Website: home-depot
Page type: delivery-shipping
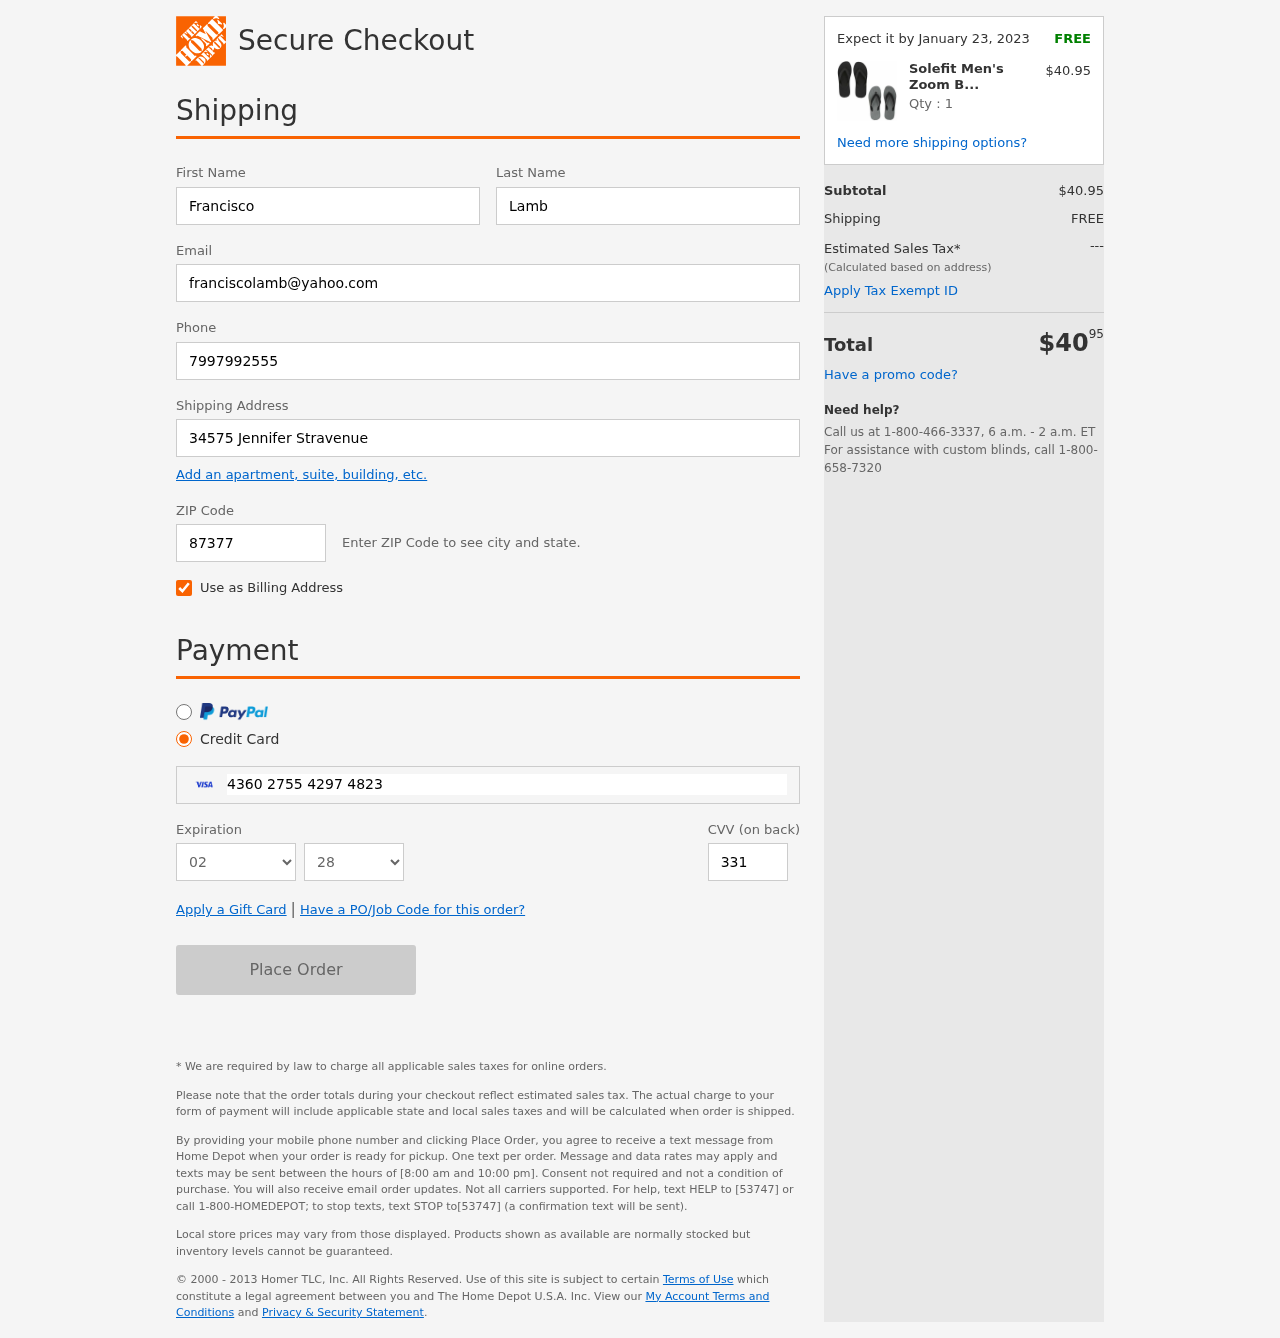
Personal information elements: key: PII_CARD_CVV
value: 331
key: PII_CARD_EXPIRY_MONTH
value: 02
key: PII_CARD_EXPIRY_YEAR
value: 28
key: PII_CARD_NUMBER
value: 4360 2755 4297 4823
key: PII_EMAIL
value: franciscolamb@yahoo.com
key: PII_FIRSTNAME
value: Francisco
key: PII_LASTNAME
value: Lamb
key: PII_PHONE
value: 7997992555
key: PII_POSTCODE
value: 87377
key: PII_STREET
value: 34575 Jennifer Stravenue
Product elements: key: PRODUCT1_NAME
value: Solefit Men's Zoom Black & Olive Flip-Flops Pack of 2-6 UK (40 EU) (SLFT-0101-0106)
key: PRODUCT1_PRICE
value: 40.95
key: PRODUCT1_QUANTITY
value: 1
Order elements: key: ORDER_DELIVERY_DATE
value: Expect it by January 23, 2023
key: ORDER_SUBTOTAL
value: $40.95
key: ORDER_SHIPPING_COST
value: FREE
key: ORDER_TOTAL
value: $4095